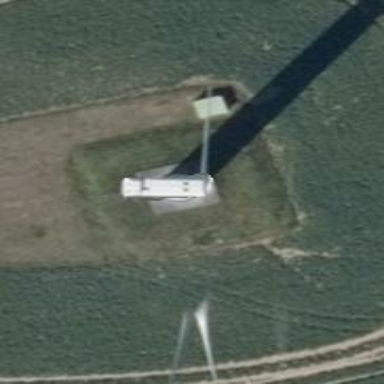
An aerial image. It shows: Wind turbine generator that utilizes wind as its source for generating electricity. It is of the horizontal axis type.